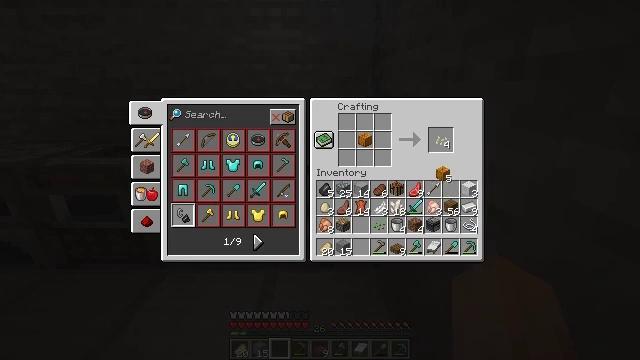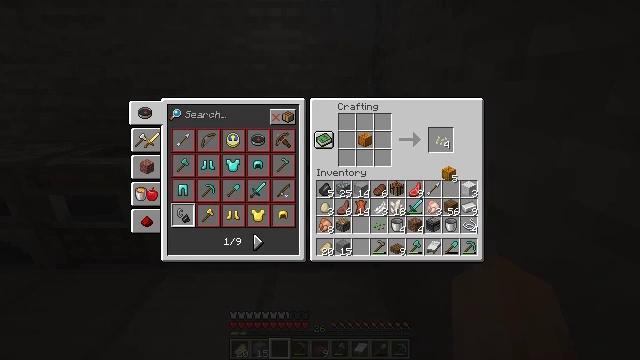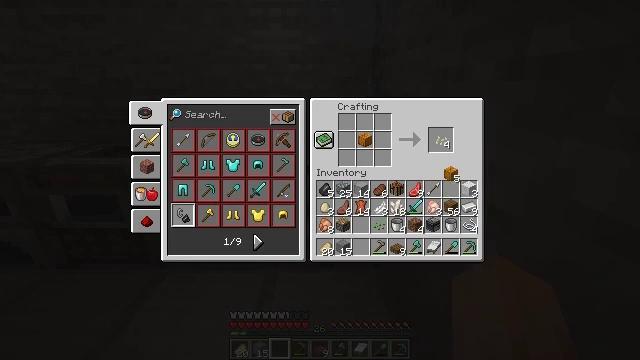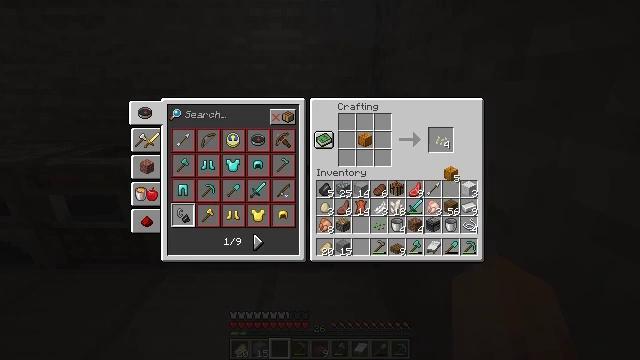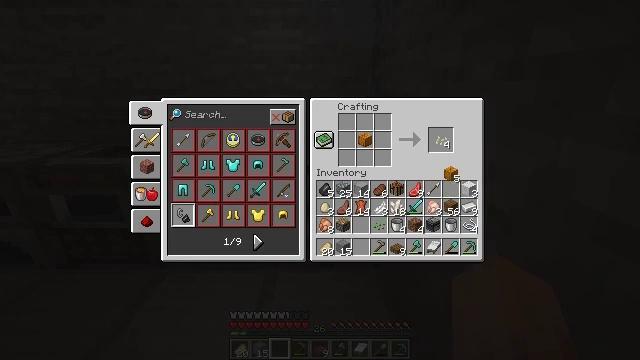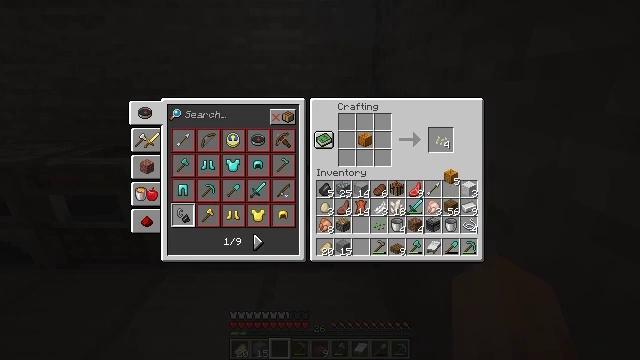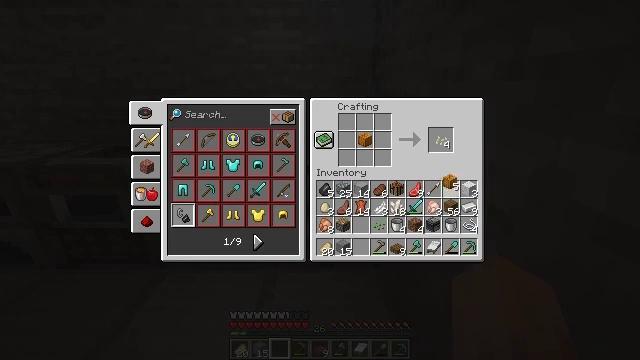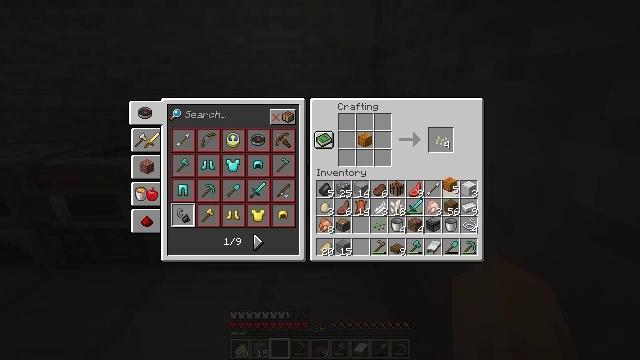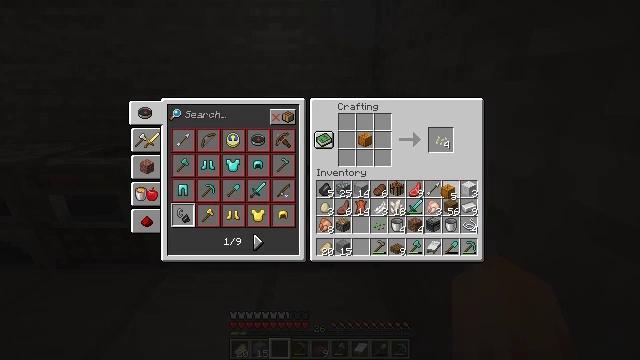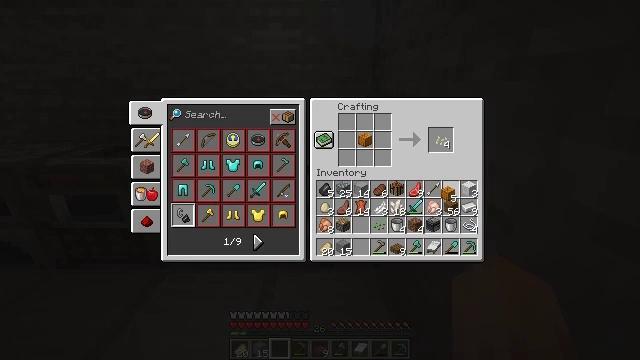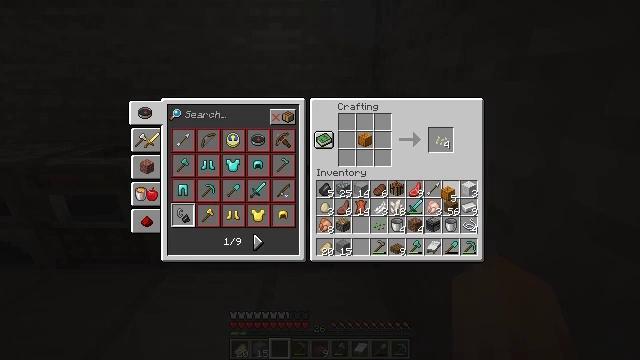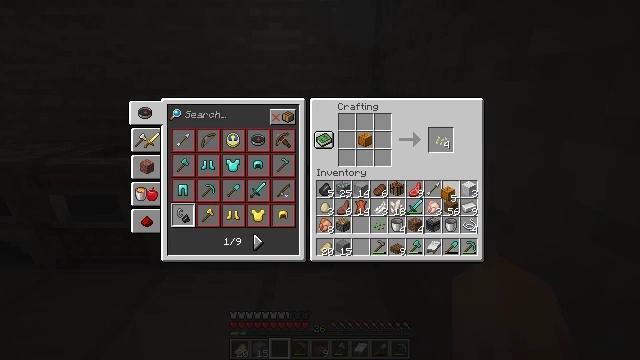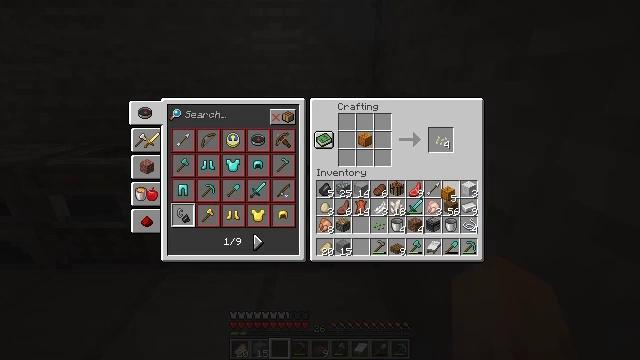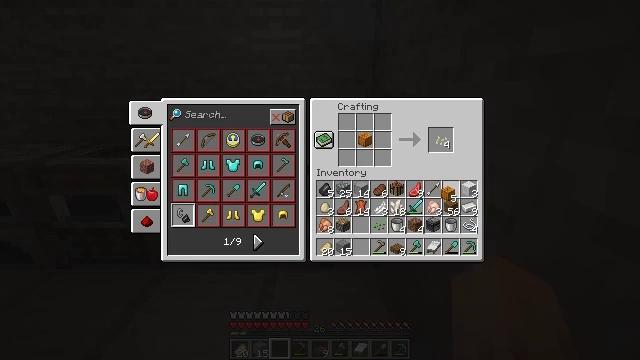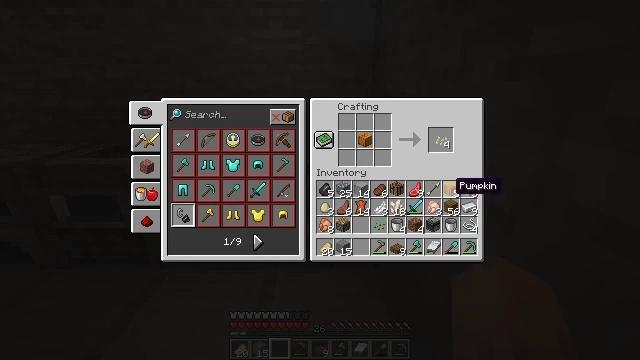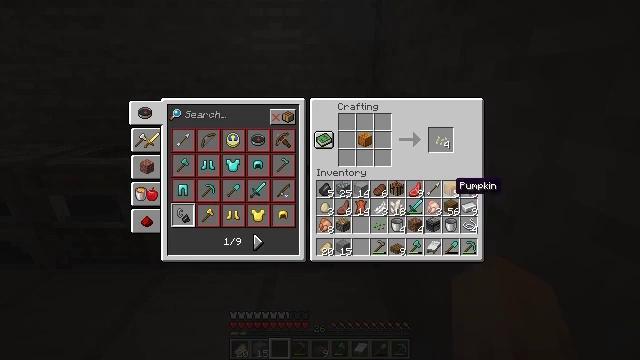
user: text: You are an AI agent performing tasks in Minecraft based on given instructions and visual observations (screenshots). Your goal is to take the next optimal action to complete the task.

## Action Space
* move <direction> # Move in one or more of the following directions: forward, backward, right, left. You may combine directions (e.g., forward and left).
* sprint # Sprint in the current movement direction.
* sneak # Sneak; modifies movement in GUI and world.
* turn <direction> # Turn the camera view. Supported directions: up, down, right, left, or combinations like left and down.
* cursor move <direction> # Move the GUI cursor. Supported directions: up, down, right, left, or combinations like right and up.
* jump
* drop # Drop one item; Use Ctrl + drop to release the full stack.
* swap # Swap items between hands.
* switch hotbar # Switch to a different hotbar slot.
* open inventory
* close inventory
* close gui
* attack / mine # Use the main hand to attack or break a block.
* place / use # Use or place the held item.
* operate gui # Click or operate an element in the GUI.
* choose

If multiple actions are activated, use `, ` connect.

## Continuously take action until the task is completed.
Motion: motion action
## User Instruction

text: Obtain pumpkin seeds from a pumpkin.
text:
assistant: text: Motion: no_op
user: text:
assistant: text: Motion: no_op
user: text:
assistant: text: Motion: no_op
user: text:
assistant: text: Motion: no_op
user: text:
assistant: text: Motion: no_op
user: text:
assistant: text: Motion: no_op
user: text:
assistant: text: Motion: no_op
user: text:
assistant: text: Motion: turn down
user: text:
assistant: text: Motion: no_op
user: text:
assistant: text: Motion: no_op
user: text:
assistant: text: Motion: attack / mine
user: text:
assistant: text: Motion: attack / mine
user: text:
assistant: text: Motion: attack / mine
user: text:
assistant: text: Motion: no_op
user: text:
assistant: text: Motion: no_op
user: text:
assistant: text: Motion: turn up
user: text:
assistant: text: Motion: turn up
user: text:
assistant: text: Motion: turn up
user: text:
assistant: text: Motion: no_op
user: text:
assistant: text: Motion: sneak
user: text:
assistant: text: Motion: sneak
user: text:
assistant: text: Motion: sneak
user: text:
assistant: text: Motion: sneak
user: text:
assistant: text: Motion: sneak
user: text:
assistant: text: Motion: sneak, turn down
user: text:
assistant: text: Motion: sneak
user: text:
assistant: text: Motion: sneak
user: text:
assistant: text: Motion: sneak, attack / mine
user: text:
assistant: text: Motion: sneak, attack / mine
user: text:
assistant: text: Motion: sneak, attack / mine